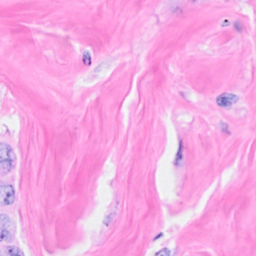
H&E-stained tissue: Breast